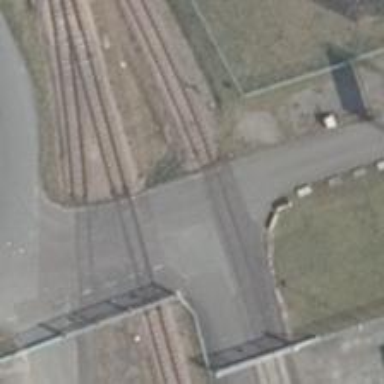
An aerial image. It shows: Level crossing along the railway.